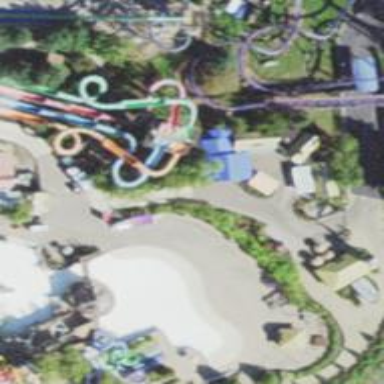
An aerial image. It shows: Water slide attraction.